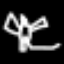
Label: angel